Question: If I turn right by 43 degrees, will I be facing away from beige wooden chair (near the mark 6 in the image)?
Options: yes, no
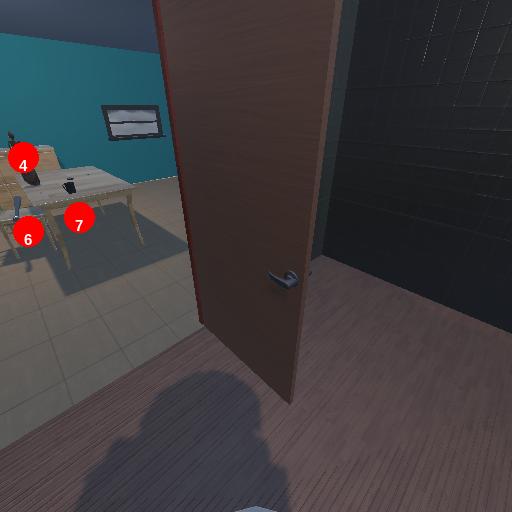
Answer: yes